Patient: sex M, age 50
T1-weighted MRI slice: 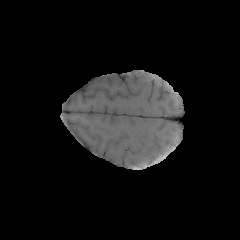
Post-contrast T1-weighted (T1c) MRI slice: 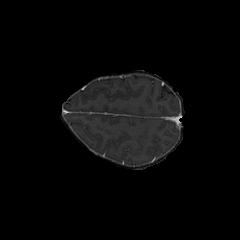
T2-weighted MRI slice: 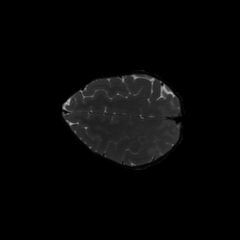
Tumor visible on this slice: no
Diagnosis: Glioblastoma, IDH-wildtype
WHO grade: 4